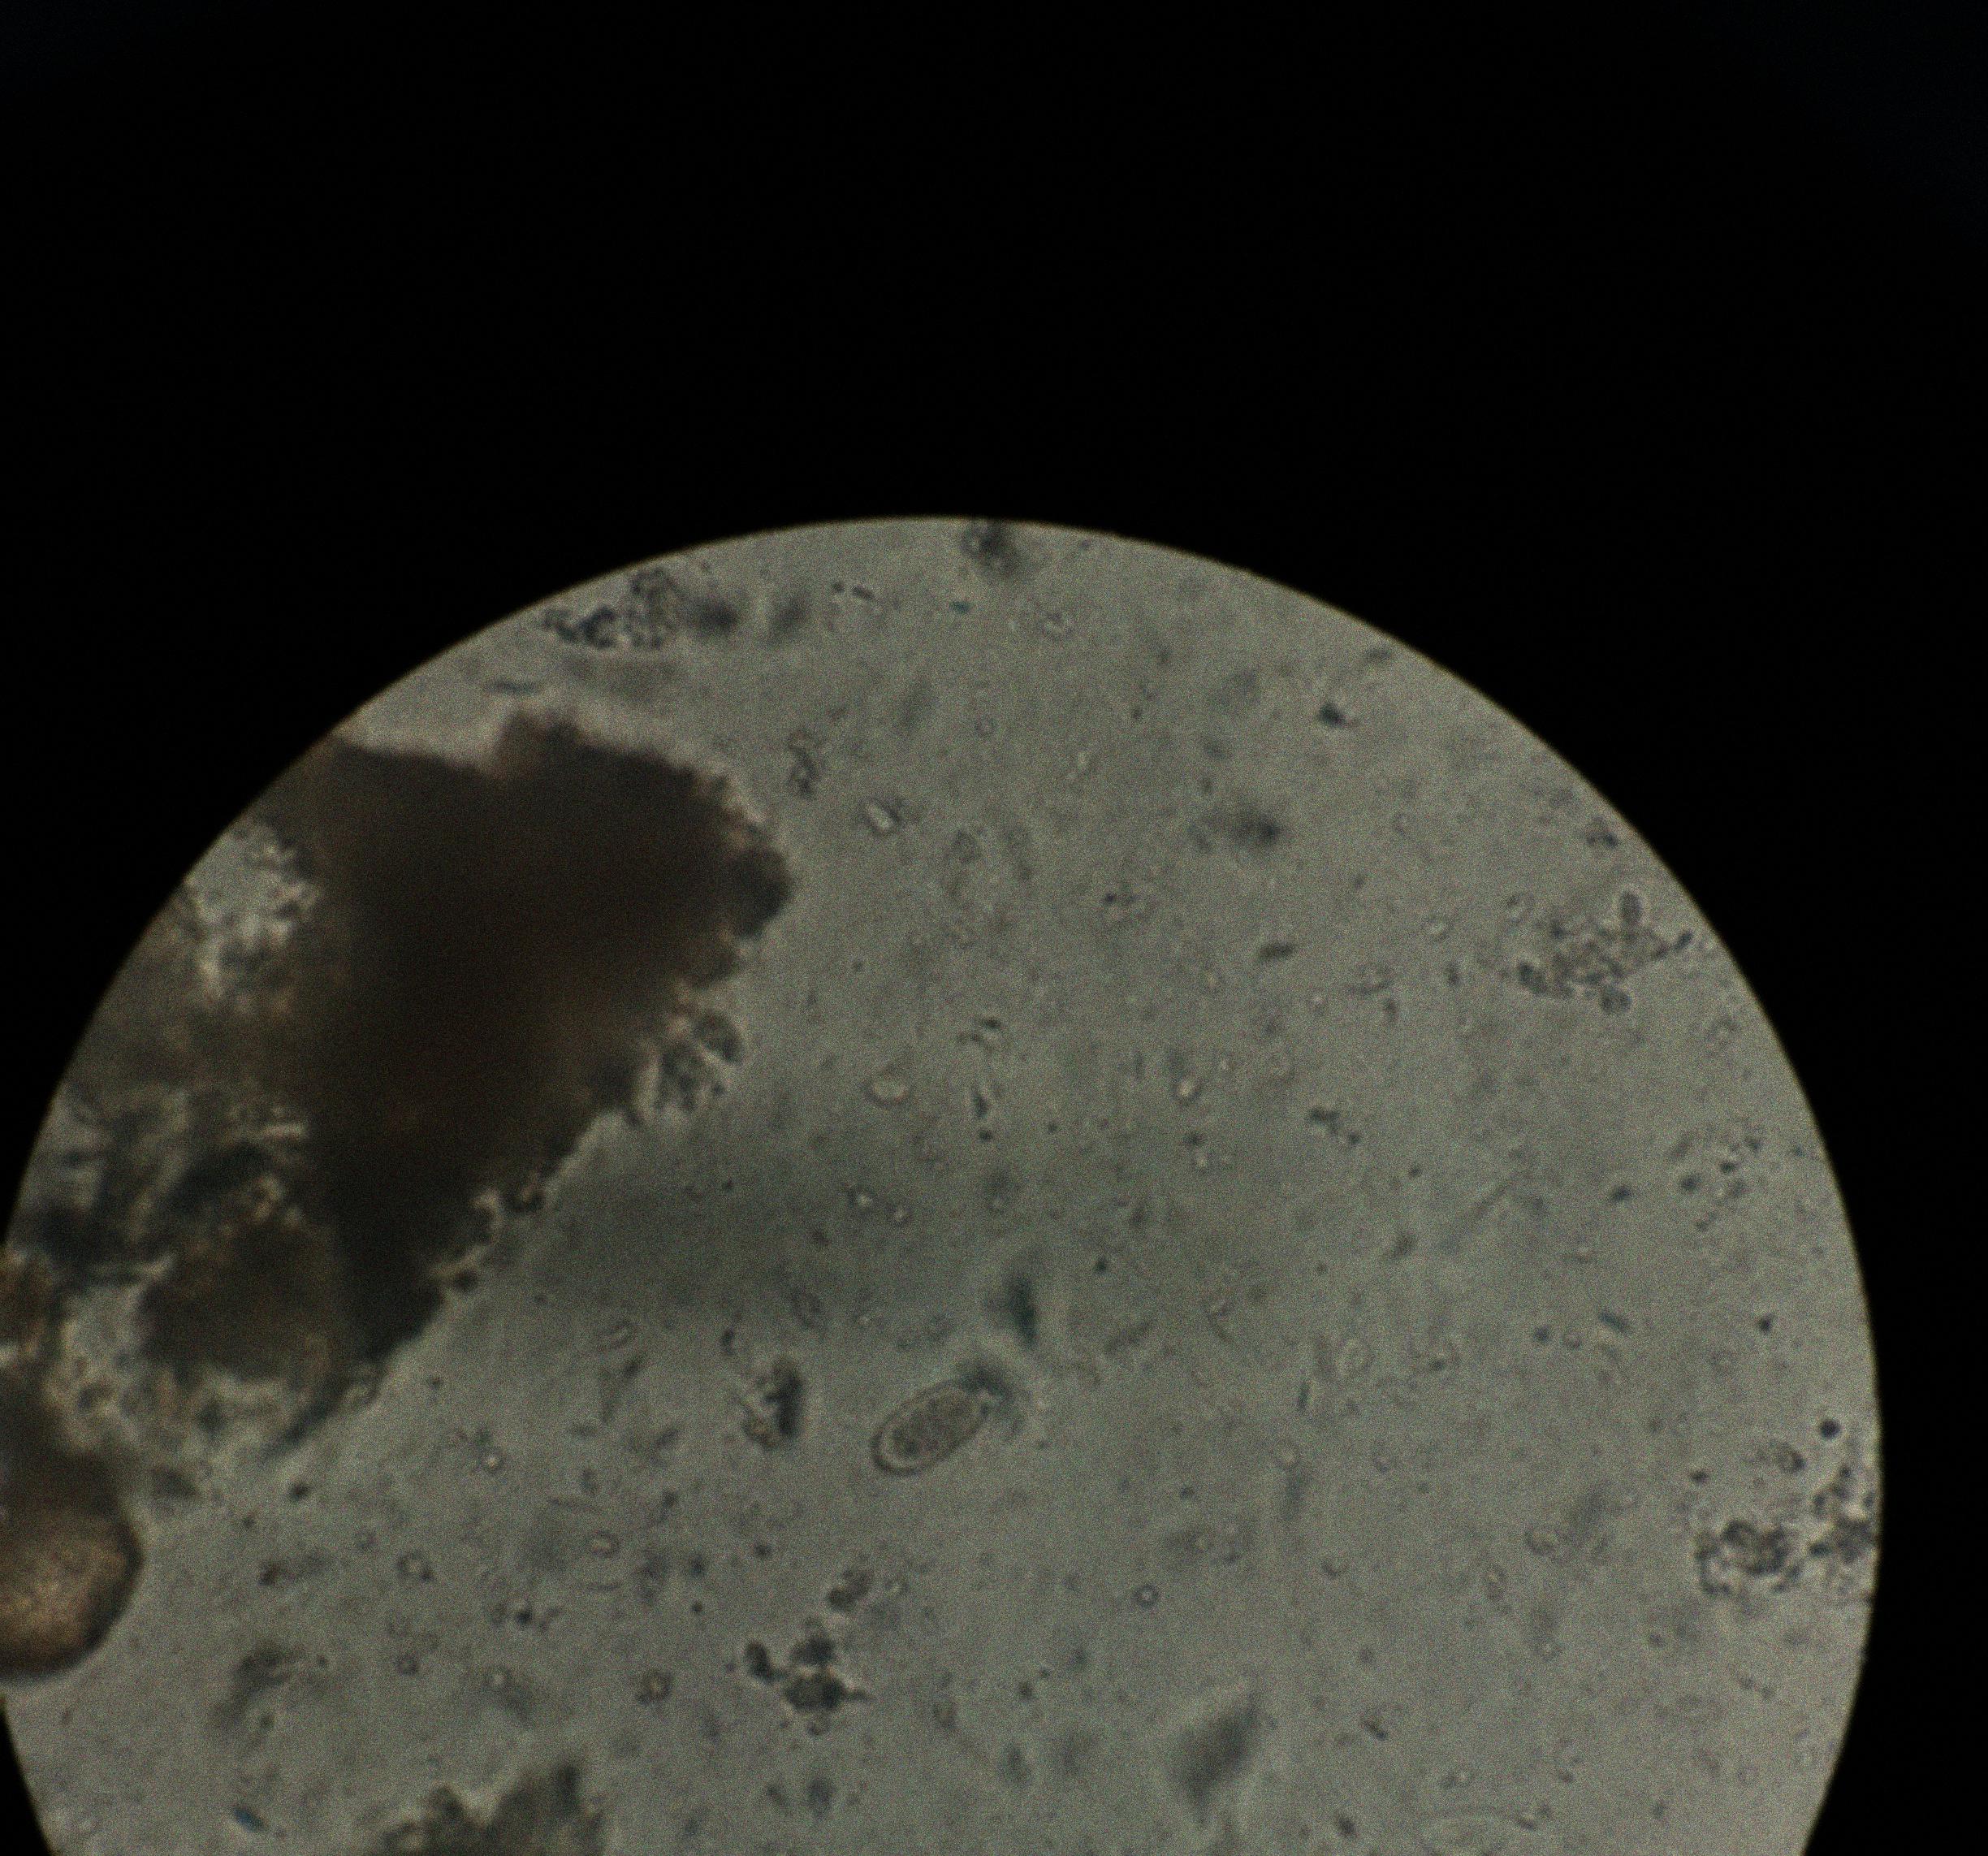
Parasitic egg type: Capillaria philippinensis